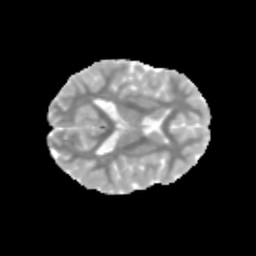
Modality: MD
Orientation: axial
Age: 10
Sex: male
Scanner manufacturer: siemens
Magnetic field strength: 3 T
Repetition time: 3.8 s
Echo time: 0.07 s